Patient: sex F, age 58
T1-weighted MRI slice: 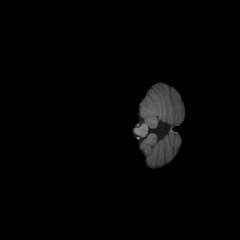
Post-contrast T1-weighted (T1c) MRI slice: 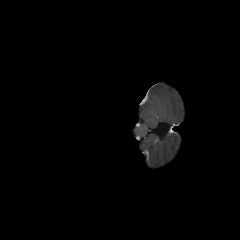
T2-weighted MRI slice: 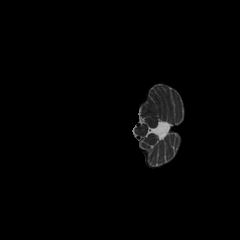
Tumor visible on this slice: no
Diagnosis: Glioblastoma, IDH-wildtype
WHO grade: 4